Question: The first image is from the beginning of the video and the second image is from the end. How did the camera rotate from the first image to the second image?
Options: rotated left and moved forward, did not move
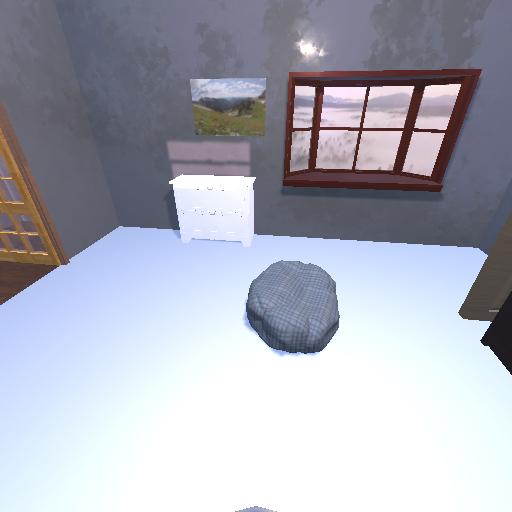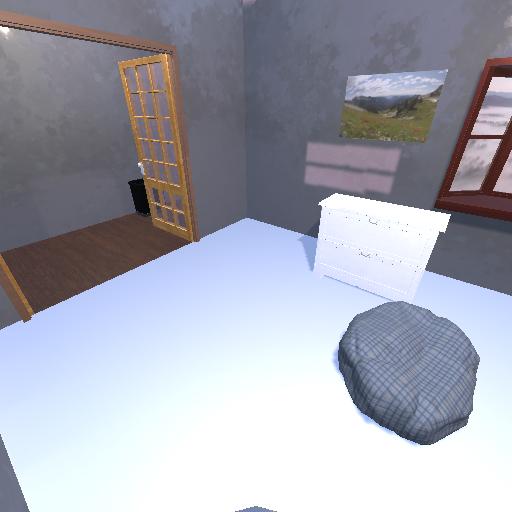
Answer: rotated left and moved forward